Question: It's been a while since I've dealt with C/C++, so forgive me if this is a ridiculously easy to answer question - I just don't quite know how to "Google" it.
I have a file, '"MyFile.h"' that includes file '"includedFile.h"'. However, the compiler cannot find the file. Please see below picture:

What I'm doing is moving the project from an old Solaris box to a Linux box. The weird thing is that it worked on the Solaris box as-is but Linux is a little confused.
The 'makefile' that I use for the project hasn't changed either which makes me think that it may be a compiler option...
So how do I tell the compiler on Linux where that include file is, or how do I specify it in '"MyFile.h?"'
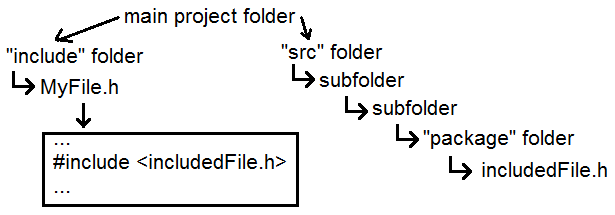
Answer: With gcc and clang, you specify the include path using '-I':
'g++ -o myprogram main.cc extra.cc -I/usr/include/boost -I/my/extra/include/files'
You specify full paths your files, as in '#include "/path/to/my/includedfile.h"', but I strongly discourage this as it forces everyone who wants to compile your code to comply with that directory layout.
Also relevant: Read the following link for the difference between '#include <file>' and '#include "file"' in gcc: <URL>